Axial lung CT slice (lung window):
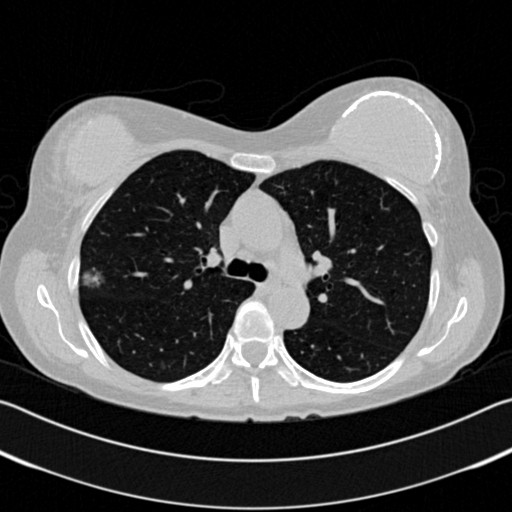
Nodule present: no